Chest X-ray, AP view. Patient: 48 years old, sex M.
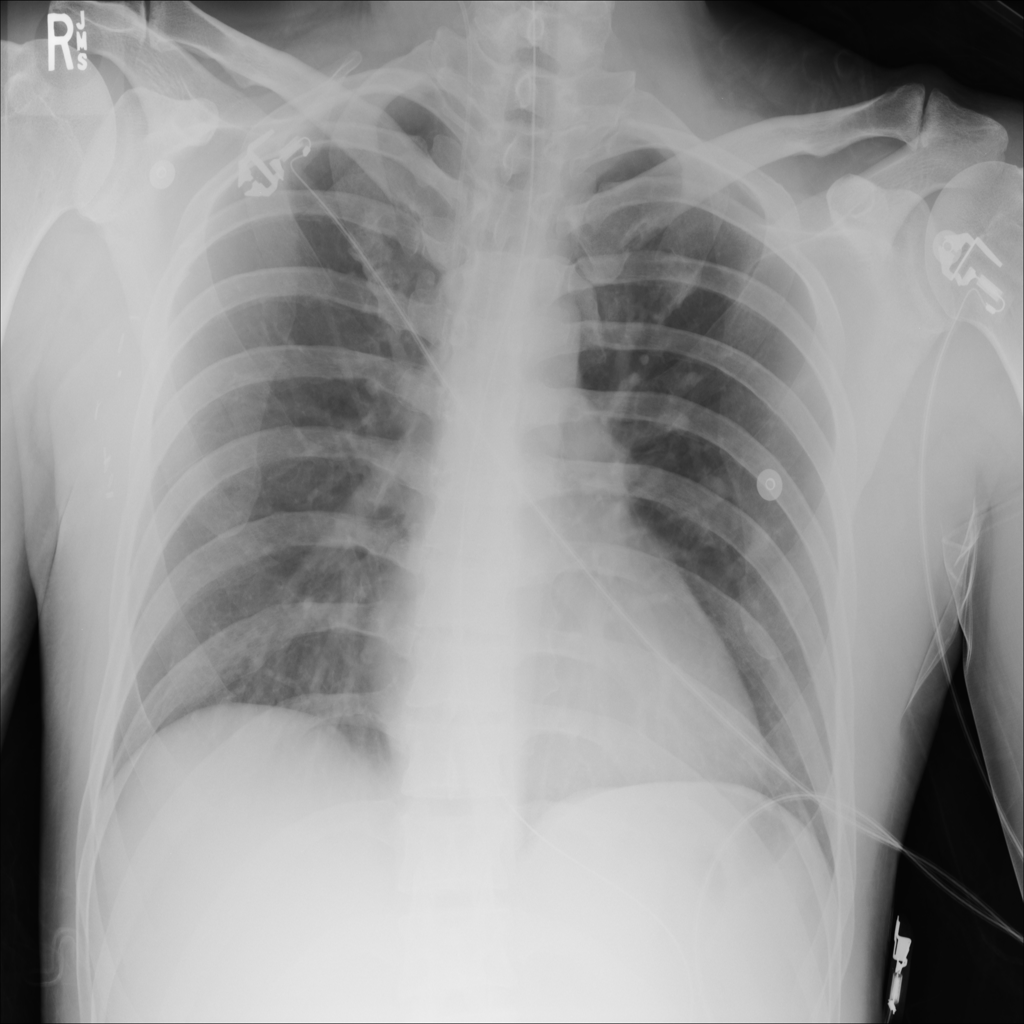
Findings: No Finding